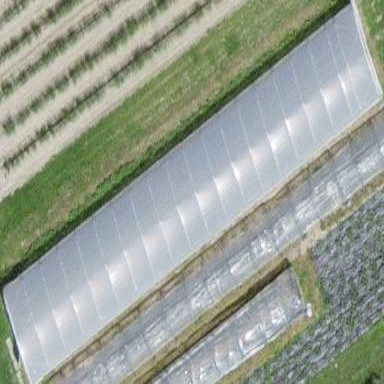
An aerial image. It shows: Greenhouse.